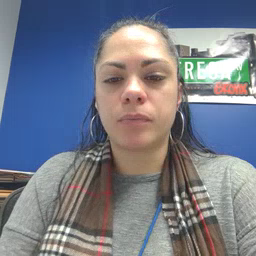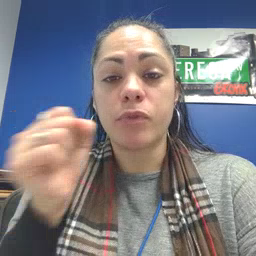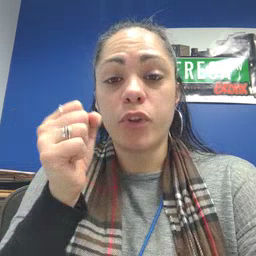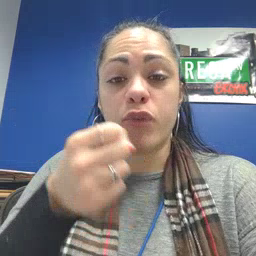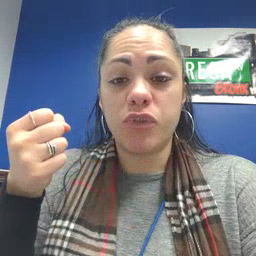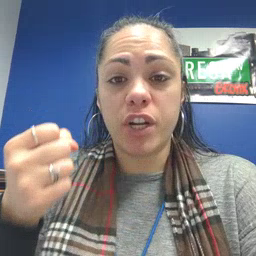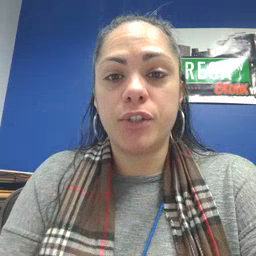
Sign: refrigerator